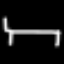
Label: bed